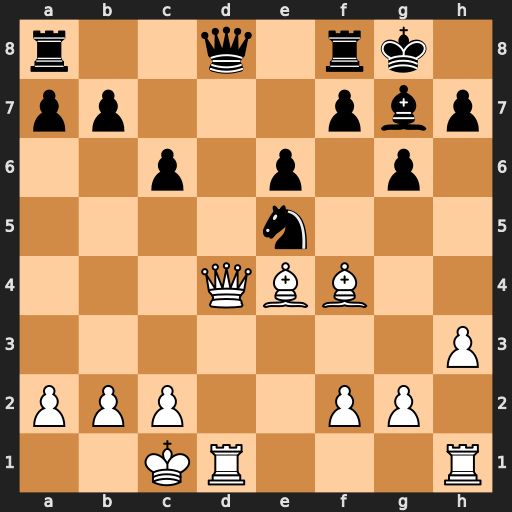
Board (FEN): r2q1rk1/pp3pbp/2p1p1p1/4n3/3QBB2/7P/PPP2PP1/2KR3R
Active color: w
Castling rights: -
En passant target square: -
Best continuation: Bxe5 Qxd4 Bxd4 Bxd4 Rxd4